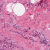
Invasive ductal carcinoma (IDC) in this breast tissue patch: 0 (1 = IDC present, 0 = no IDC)